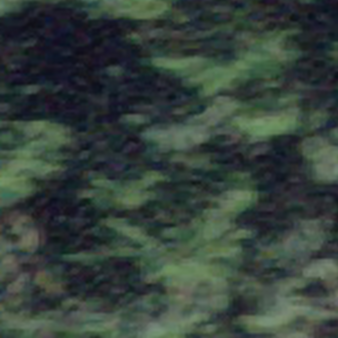
Label: other